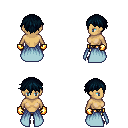
a pixel art fantasy rpg character, female body template, human, tanned skin, overskirt, gold greaves, raven short bangs hairstyle, gold gloves, brown shoes, four views (front, back, left, right), 2x2 character sprite sheet, small pixel art, hard edges, no anti-aliasing